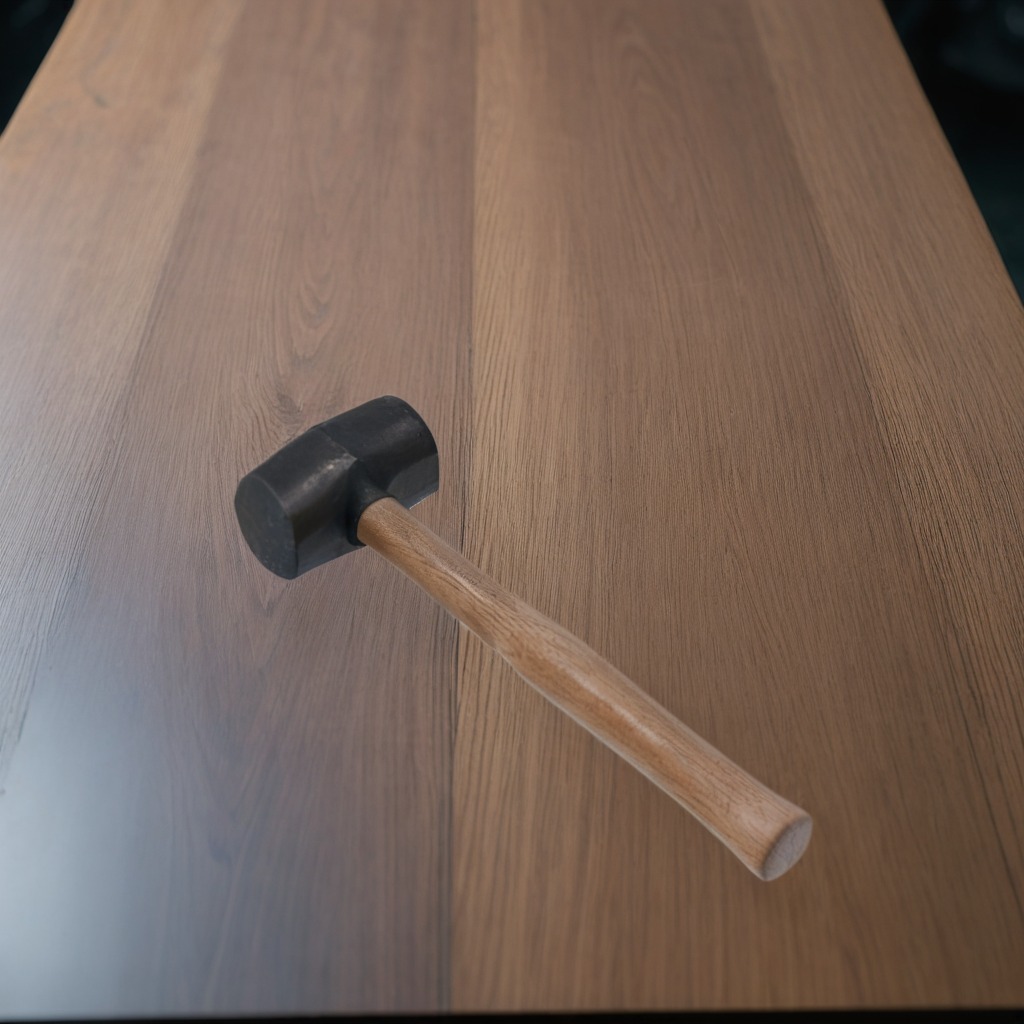
A hammer is lying on a table with faint burn marks in a small garage at twilight.